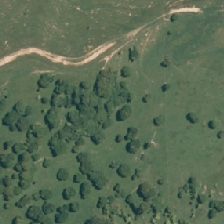
Land cover: broadleaved_indigenous_hardwood